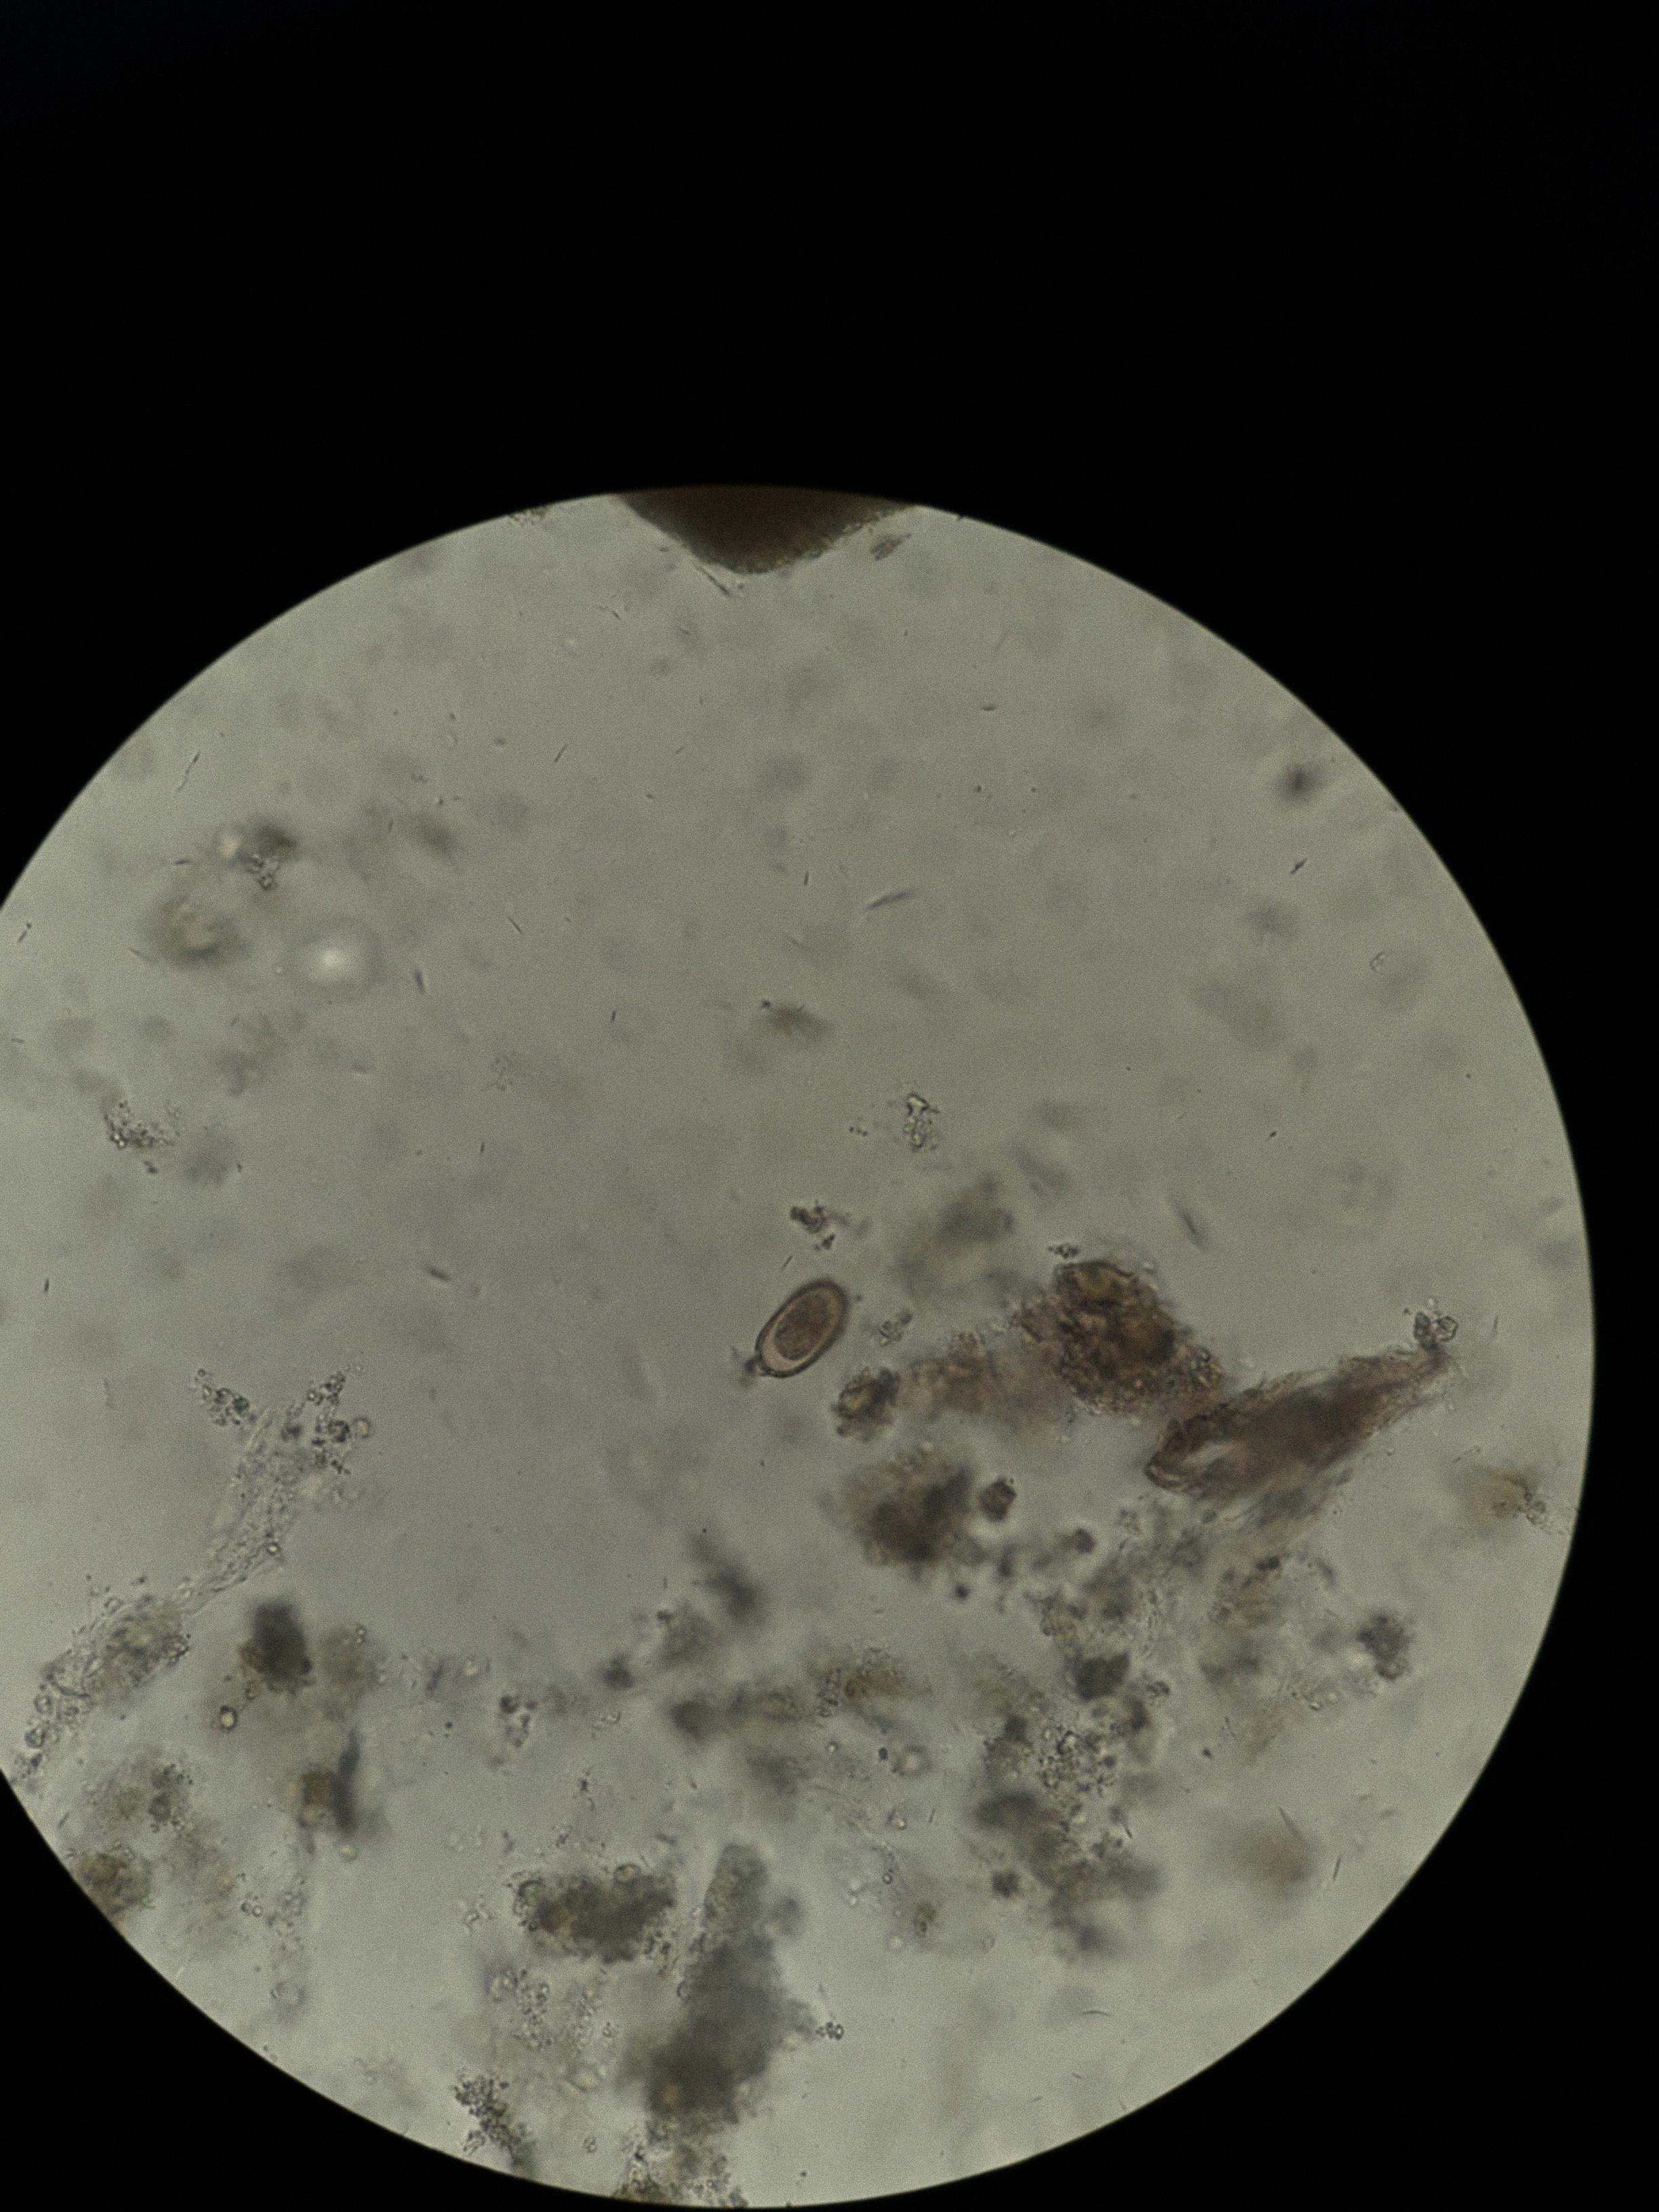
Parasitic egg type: Capillaria philippinensis